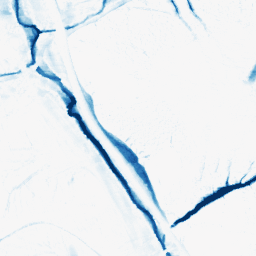
Category: morphological
Decomposition family: morphological_ellipse
Decomposition parameters: operation: closing
width: 10
height: 20
Upsampling method: sinc_hamming
Upsampling parameters: scale: 4
kernel_size: 16
Upsampling scale: 4